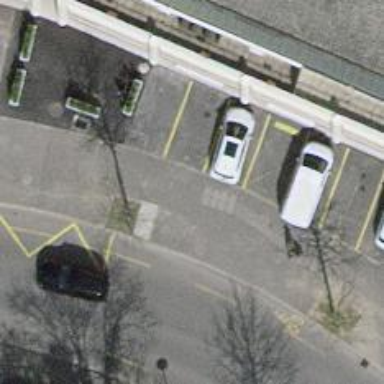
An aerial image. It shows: Asphalt sidewalk leading to platform for public transport.